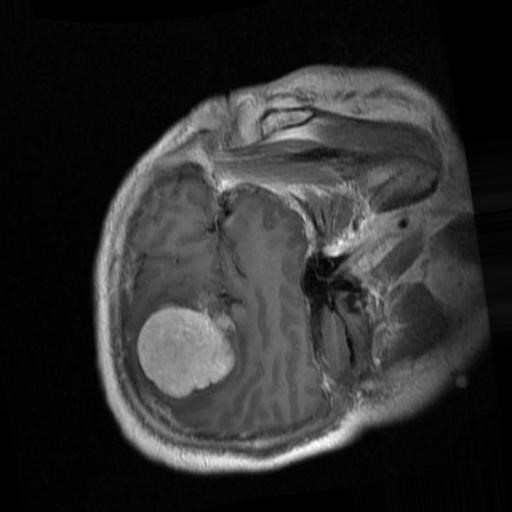
Label: brain_menin